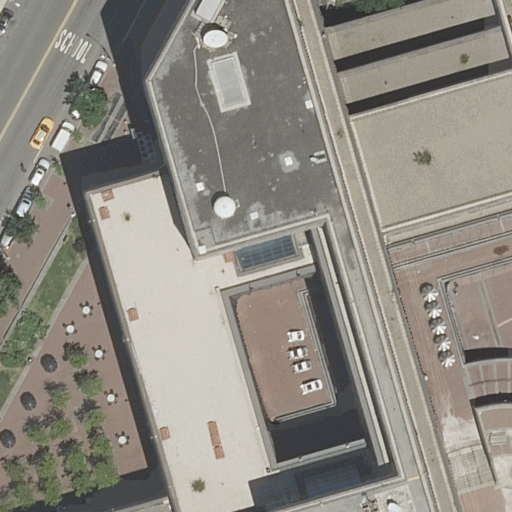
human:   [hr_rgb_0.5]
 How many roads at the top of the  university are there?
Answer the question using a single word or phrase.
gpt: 0

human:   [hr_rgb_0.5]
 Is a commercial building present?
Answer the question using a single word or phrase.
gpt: no

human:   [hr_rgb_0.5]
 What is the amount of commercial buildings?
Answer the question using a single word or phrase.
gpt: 0

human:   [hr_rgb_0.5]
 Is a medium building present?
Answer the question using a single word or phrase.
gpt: no

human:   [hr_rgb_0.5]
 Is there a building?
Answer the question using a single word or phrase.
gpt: yes

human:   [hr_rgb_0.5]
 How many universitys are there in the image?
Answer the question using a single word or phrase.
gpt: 1

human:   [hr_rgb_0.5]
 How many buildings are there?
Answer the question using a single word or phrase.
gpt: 1

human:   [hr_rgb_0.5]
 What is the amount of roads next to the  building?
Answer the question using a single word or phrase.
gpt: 1

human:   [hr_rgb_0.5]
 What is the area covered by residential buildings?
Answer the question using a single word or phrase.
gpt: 1659m2

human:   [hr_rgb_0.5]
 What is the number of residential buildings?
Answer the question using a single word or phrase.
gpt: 1

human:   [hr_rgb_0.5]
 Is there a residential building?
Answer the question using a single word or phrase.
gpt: yes

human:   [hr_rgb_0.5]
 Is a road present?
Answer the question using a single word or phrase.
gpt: yes

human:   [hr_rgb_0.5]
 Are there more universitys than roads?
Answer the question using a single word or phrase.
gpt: no

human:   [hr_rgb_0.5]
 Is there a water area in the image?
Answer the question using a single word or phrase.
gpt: no

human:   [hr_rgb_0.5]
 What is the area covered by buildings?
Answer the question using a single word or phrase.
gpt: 1659m2

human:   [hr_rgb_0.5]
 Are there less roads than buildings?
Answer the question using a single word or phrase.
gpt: no

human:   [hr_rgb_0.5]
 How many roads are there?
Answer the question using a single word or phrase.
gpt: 1

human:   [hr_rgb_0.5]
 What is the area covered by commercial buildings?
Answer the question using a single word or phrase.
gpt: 0m2

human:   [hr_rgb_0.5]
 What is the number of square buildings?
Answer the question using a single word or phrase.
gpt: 0

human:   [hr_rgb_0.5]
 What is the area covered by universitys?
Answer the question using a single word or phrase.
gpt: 29m2

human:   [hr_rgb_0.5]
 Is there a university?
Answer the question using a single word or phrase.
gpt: yes

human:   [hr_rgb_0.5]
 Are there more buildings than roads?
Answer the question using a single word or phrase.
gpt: no

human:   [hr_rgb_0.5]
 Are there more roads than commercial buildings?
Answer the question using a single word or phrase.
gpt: yes

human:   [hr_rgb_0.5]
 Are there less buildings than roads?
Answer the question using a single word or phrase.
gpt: no

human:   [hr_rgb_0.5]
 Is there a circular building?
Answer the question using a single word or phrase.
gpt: no

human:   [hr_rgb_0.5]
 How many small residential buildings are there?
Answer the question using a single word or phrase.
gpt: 0

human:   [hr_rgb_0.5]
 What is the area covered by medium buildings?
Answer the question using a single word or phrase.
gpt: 0m2

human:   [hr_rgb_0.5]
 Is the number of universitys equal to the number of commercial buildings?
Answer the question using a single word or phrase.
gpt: no

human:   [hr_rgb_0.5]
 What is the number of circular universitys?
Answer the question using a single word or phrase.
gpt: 0

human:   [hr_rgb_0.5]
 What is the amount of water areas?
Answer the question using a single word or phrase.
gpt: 0

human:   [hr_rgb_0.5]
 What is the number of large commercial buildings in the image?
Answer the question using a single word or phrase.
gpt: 0

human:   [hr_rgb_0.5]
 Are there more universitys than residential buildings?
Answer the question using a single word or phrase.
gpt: no

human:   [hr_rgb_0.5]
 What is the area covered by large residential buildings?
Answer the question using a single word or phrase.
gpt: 1659m2

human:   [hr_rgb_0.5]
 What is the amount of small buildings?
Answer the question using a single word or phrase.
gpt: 0

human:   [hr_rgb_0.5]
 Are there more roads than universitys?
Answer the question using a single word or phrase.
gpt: no

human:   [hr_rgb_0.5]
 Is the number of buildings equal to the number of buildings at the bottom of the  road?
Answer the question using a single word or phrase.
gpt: yes

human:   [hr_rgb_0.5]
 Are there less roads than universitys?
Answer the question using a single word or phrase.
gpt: no

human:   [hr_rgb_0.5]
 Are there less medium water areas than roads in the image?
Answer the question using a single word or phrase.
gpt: yes

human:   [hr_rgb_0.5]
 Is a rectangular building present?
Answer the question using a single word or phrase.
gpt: no

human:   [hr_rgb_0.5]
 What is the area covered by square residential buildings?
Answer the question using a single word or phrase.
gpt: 0m2

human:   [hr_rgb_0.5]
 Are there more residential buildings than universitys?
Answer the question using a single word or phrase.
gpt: no

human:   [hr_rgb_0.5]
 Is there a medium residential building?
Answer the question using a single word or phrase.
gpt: no

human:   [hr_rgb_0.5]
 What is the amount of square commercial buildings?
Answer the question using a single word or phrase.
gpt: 0

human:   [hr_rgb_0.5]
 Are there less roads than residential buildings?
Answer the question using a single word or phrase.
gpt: no

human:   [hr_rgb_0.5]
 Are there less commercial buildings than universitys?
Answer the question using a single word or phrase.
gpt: yes

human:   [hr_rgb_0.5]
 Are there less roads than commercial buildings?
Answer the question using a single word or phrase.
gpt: no

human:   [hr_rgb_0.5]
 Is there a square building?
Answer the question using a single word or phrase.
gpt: no

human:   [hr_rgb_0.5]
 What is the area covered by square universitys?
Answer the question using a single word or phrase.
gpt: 0m2

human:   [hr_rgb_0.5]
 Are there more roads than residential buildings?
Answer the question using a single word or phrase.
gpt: no

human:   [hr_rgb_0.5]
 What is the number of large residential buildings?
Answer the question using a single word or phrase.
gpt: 1

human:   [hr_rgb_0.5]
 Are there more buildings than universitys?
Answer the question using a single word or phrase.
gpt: no

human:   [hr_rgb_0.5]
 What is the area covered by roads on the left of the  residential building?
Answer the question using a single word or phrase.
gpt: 0m2

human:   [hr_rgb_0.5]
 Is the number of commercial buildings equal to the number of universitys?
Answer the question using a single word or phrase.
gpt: no

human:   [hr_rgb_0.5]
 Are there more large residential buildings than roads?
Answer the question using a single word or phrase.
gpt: no

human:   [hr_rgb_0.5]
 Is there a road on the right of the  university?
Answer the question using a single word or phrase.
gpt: no

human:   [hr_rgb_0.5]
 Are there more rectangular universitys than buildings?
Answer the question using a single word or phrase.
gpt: no

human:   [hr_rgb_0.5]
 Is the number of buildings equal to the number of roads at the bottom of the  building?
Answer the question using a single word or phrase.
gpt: no

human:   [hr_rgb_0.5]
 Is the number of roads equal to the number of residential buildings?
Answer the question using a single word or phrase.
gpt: yes

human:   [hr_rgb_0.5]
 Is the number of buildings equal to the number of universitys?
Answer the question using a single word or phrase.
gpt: yes

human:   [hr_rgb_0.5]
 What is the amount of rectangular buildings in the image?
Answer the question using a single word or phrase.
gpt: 0

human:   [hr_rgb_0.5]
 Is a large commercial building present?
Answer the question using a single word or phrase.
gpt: no

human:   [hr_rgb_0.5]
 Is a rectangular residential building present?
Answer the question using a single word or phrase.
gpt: no

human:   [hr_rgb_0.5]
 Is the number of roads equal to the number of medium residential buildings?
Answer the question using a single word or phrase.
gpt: no

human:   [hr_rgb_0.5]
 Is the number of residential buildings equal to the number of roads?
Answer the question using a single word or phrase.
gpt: yes